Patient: sex M, age 61
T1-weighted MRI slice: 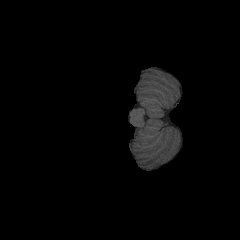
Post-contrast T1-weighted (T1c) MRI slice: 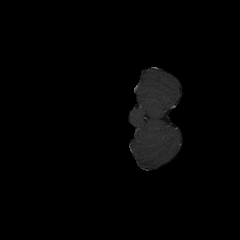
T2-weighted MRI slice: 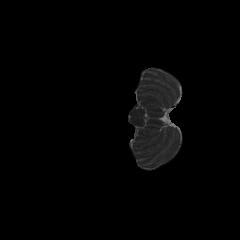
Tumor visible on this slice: no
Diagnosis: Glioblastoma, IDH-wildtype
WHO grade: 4